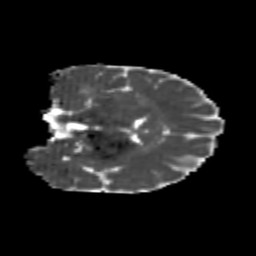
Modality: MD
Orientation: coronal
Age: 22
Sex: male
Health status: healthy
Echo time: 0.074 s